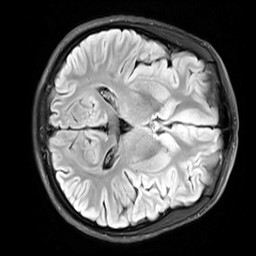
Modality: FLAIR
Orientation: axial
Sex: male
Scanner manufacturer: siemens
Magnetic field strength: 3 T
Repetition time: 10 s
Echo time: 0.09 s